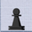
Piece: bP